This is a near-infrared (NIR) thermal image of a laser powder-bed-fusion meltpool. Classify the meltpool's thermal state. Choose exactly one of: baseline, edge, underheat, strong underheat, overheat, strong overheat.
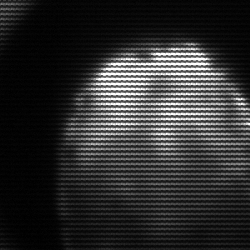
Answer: strong underheat